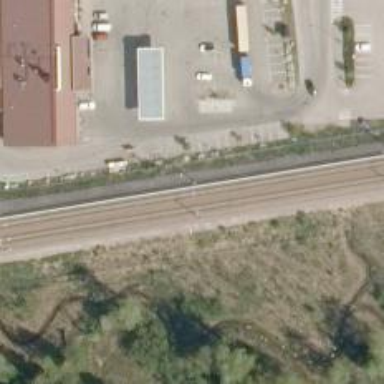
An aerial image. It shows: Railway signal with catenary mast.